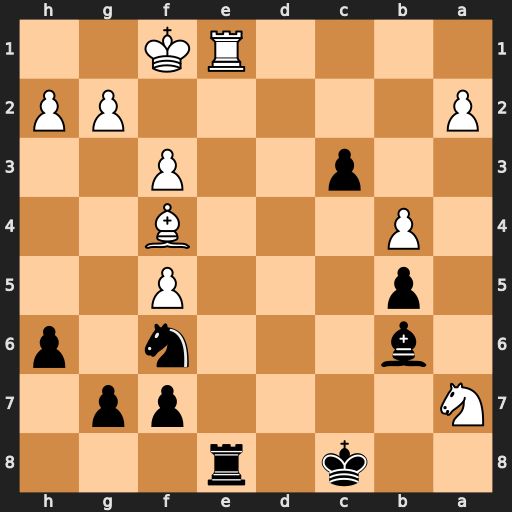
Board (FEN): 2k1r3/N4pp1/1b3n1p/1p3P2/1P3B2/2p2P2/P5PP/4RK2
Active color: b
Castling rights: -
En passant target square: -
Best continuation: Bxa7 Rxe8+ Nxe8